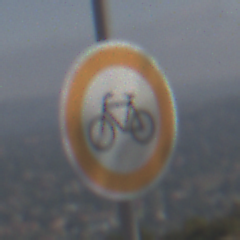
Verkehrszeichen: VerbotRadverkehr
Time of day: Midday
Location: Outdoor (Nature)
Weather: PartlyCloudy
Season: NotSpecified
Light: Natural